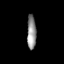
Tissue: prostate
Cell type: T cells
Senescence score: 0.3024
Nuclear area (px): 303
Mean DAPI intensity: 144.832